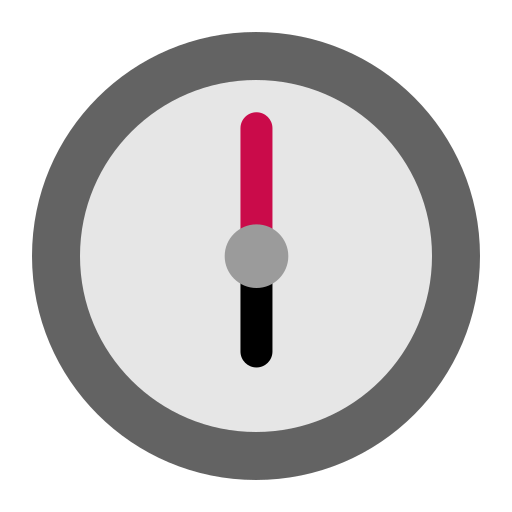
six oclock flat